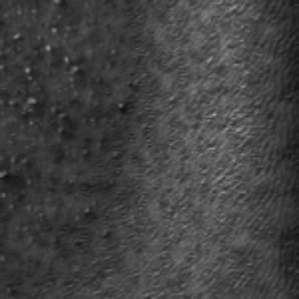
Label: frost